Question: I want to made a custom ListField for my BB app. I got success in it. I am going to draw the two RichTextField, one Image and One RatingField in to the listField.
Now the Problem is i just want to show the Single line of the RichTextField in LIstField. So if there is more then one line then it should display only one.
I want it just because my rattingField getting overlap if there is more then one line.
See below image:

I am using below code to create it and set the value:
'''
rows = new TableRowManager[dealArray.length()];
rating2 = new RatingField( Bitmap.getBitmapResource( "yellow_star.png" )
, Bitmap.getBitmapResource( "white_star.png" )
, Bitmap.getBitmapResource( "yellow_star.png" )
, Bitmap.getBitmapResource( "white_star.png" )
, 8, 5, Field.FIELD_HCENTER );
try{
System.out.println("================== = = ==HERE IT IS COMES");
for(int i=0;i<dealArray.length();i++){
// create a table row manager
rows[i] = new TableRowManager();
// set the menu item name
EncodedImage encoded_img=EncodedImage.getEncodedImageResource("no_photo.png");
byte[] data=encoded_img.getData();
Bitmap bitmap=Bitmap.createBitmapFromBytes(data, 0, data.length,1);//Here we get the Image;
Bitmap scaleBitmap=new Bitmap(100,100);//Now we are scaling that image;
bitmap.scaleInto(scaleBitmap, Bitmap.FILTER_LANCZOS);
rows[i].add(new BitmapField(scaleBitmap));
rows[i].add(new RichTextField(dealArray.getJSONObject(i).getString("DealName"), DrawStyle.ELLIPSIS));
rows[i].add(new RichTextField(dealArray.getJSONObject(i).getString("DealDescription"), TextField.NO_NEWLINE));
rows[i].add(new RatingField( Bitmap.getBitmapResource( "yellow_star.png" )
, Bitmap.getBitmapResource( "white_star.png" )
, Bitmap.getBitmapResource( "yellow_star.png" )
, Bitmap.getBitmapResource( "white_star.png" )
, Integer.parseInt(dealArray.getJSONObject(i).getString("DealTotalStamp"))
, Integer.parseInt(dealArray.getJSONObject(i).getString("StampCompletionOnDeal"))
, Field.FIELD_HCENTER ));
// create a table row manager
}
}catch(Exception e){
e.printStackTrace();
}
System.out.println("HELLOOOOoo oo ooo");
vfm.addAll(rows);
'''
And to draw it in drawListRow, i use below code:
'''
private class TableRowManager extends Manager{
public TableRowManager(){
super(0);
}
public void drawRow(Graphics g, int x, int y, int width, int height){
// Arrange the cell fields within this row manager.
layout(width, height);
// Place this row manager within its enclosing list.
setPosition(x, y);
// Apply a translating/clipping transformation to the graphics
// context so that this row paints in the right area.
//g.pushRegion(getExtent());
// Paint this manager's controlled fields.
subpaint(g);
g.setColor(0x00000000);
// g.drawLine(0, 0, getPreferredWidth(), 0);
// Restore the graphics context.
g.popContext();
}
protected void sublayout(int width, int height) {
// TODO Auto-generated method stub
int preferredWidth = getPreferredWidth();
int preferredHeight = getPreferredHeight();
// for deal image
//SBitmapField bmp = new BitmapField(Bitmap.getBitmapResource(""));
Field field = getField(0);
layoutChild(field, 100, 100);
setPositionChild(field, 5, 5);
// for deal name
field = getField(1);
layoutChild(field, preferredWidth - 100, 0);
setPositionChild(field, 110, 0);
// for deal Description
field = getField(2);
layoutChild(field, preferredWidth, 5);
setPositionChild(field,110 , 35);
// for Deal stamp
field = getField(3);
layoutChild(field, preferredWidth, 50);
setPositionChild(field, 110, 65);
setExtent(preferredWidth, 110);
}
public int getPreferredWidth()
{
return Graphics.getScreenWidth();
}
// The preferred height of a row is the "row height" as defined in the
// enclosing list.
public int getPreferredHeight()
{
return 30;
}
}
'''
Now what to do if i want the description RichTextField in just single line ??
Help me for this.
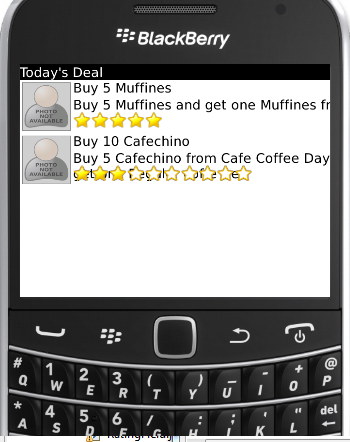
Answer: You need to use <URL> method of RichTextField to set the amount of space available to .